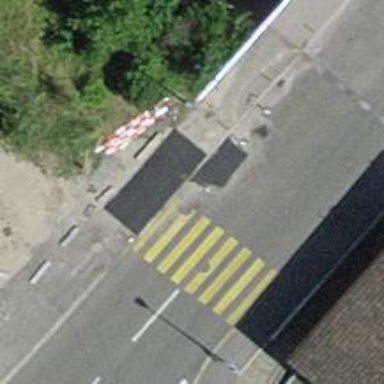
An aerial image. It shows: Secondary road bridge with dedicated cycle lane.